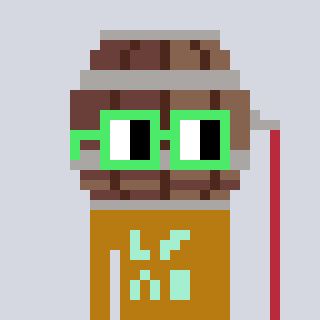
a pixel art character with square light green glasses, a wine barrel-shaped head and a gold-colored body on a cool background